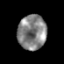
Tissue: prostate
Cell type: T cells
Senescence score: 0.3427
Nuclear area (px): 973
Mean DAPI intensity: 131.935